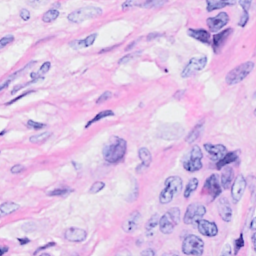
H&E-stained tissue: Breast